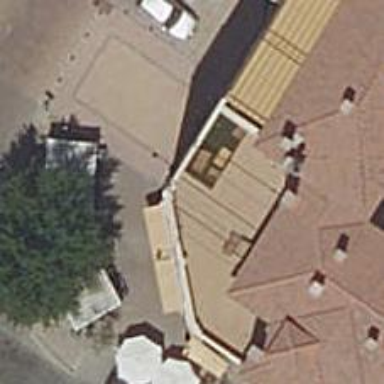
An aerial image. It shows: Restaurant.